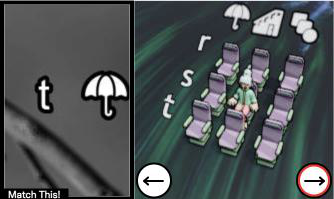
Task: seats
Answer: no